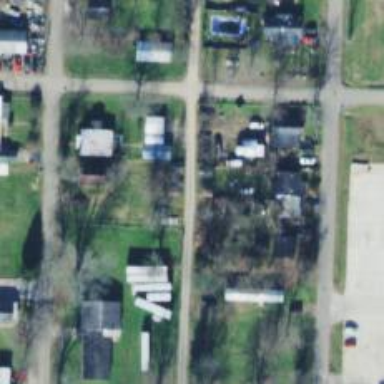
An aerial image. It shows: Alley classified as service road.